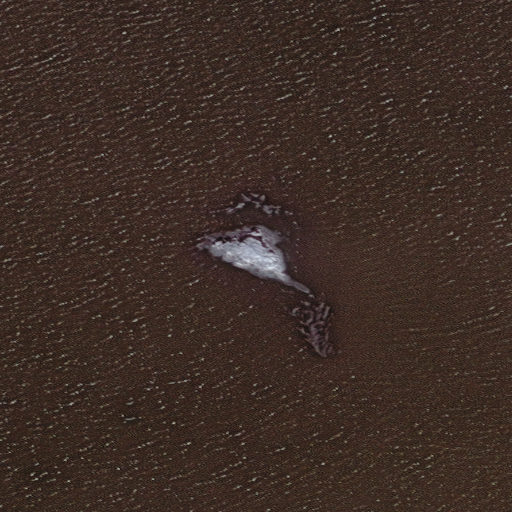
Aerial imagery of island in Alaska named Bird Rock containing only unknown